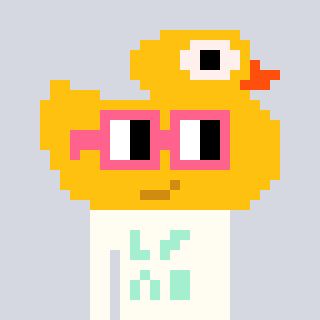
a pixel art character with square pink glasses, a ducky-shaped head and a grayscale-colored body on a cool background